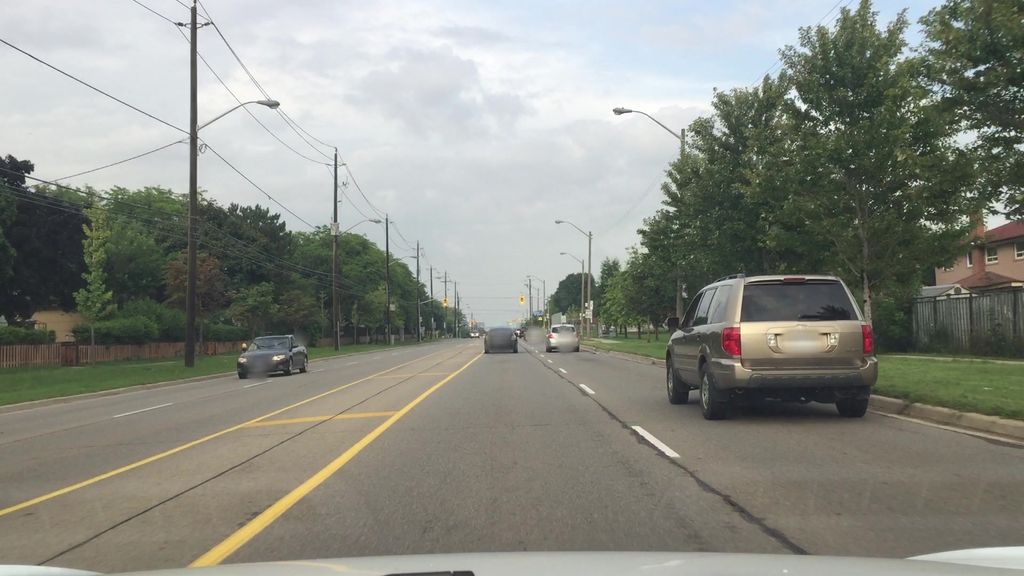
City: toronto